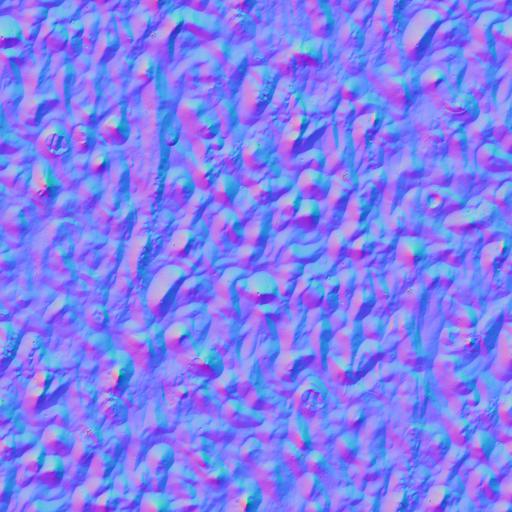
beach dirt dirty ground sand white